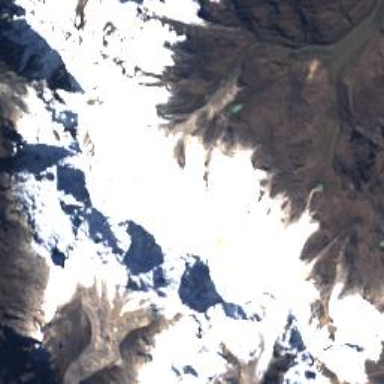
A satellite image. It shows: Majestic glacier in the distance.